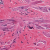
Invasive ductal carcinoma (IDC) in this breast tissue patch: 0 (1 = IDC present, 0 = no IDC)